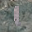
Label: 1